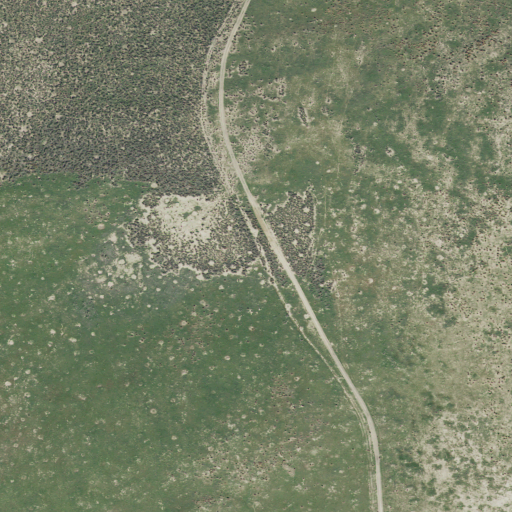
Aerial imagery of gap in Utah named Greeley Pass containing shrub and grassland